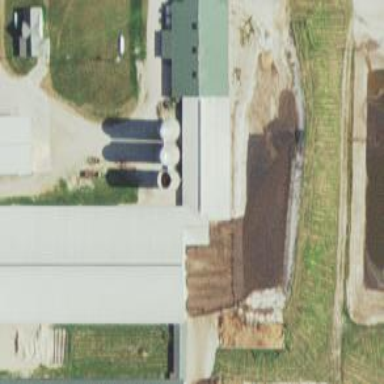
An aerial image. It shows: Silo.